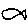
Label: fish